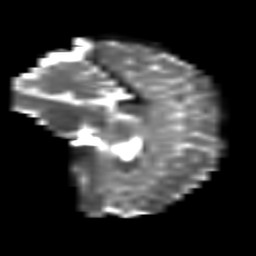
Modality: T2w
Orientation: sagittal
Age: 28
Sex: male
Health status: healthy
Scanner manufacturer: siemens
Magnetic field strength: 3 T
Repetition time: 8.6 s
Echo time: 0.095 s